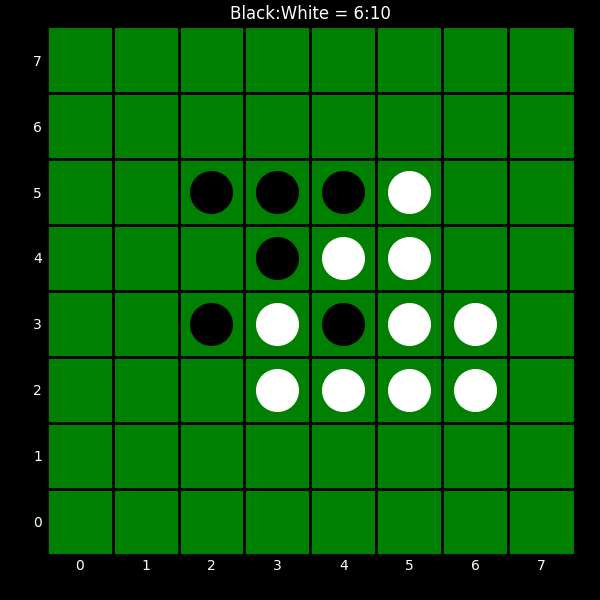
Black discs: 6
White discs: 10